Interaction volume radius: 10 \u00c5
Interaction volume height: 40 \u00c5
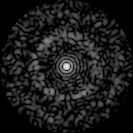
Disorder parameter: 0.8386